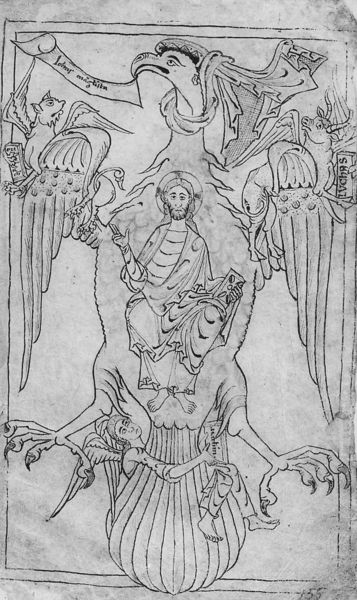
Titel: Sammelband medizinischer und pharmakologischer Texte
Institution: Berlin, Staatliche Museen - Preußischer Kulturbesitz
Schlagwörter: adler, feder, flügel, vogel, weiß, sitzen, schwarz, skizze, symbol, zeichnung, tier, tiere, bart, bibel, federn, rahmen, frontal, engel, schwanz, papier, schnabel, grafik, graphik, buch, religion, karrikatur, schwarzweiß, bleistift, krallen, heiligenschein, nimbus, christus, jesus, mittelalter, fabelwesen, segen, segnen, segnung, greif, löwe, fresko, stier, fänge, ikone, christi, symbole, klauen, fledermaus, klaue, schwrz, segensgestus, evangelist, evangelisten, lukas, raubvogel, weltenherrscher, christo, eiligenschein, zeichnungadler